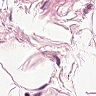
Metastatic tissue present: no